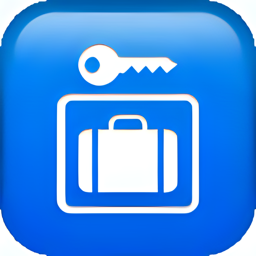
Name: left luggage
Emoji: 🛅
Group: Symbols
Sub-group: transport-sign